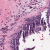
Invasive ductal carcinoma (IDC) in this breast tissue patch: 0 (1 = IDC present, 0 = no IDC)